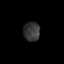
Tissue: prostate
Cell type: T cells
Senescence score: 0.2871
Nuclear area (px): 306
Mean DAPI intensity: 54.735